Aerial crown-view tile of a tropical tree (Barro Colorado Island, Panama), acquired 20250317:
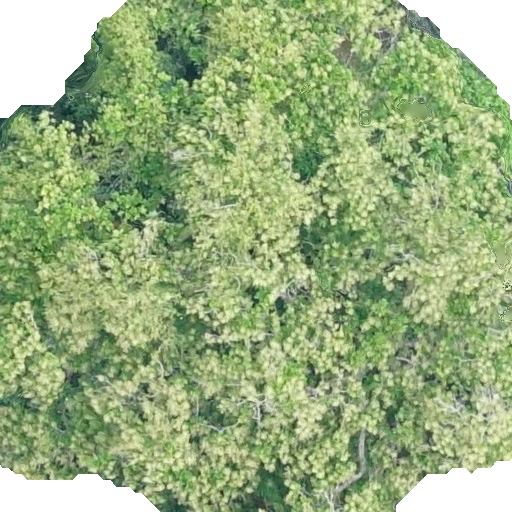
Species: Anacardium excelsum
GBIF accepted scientific name: Anacardium excelsum
Crown area: 461.452 m²